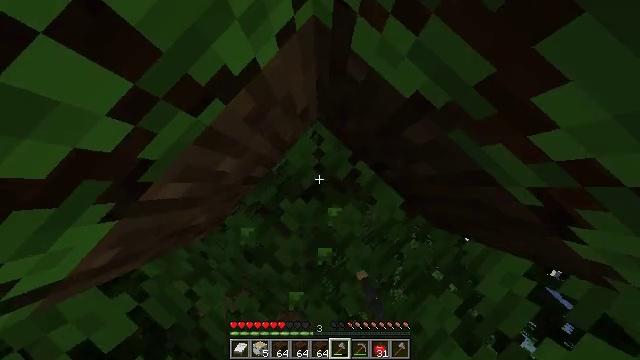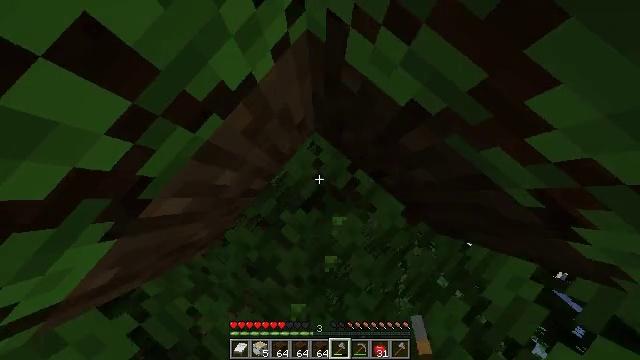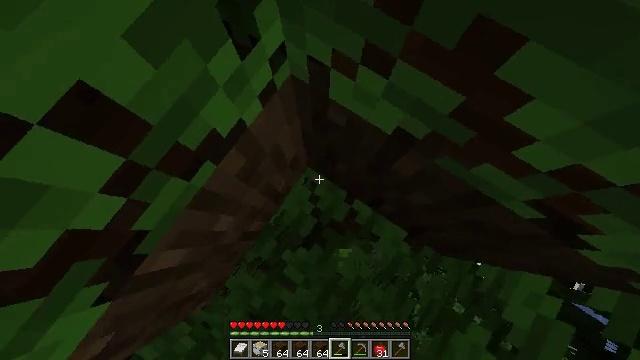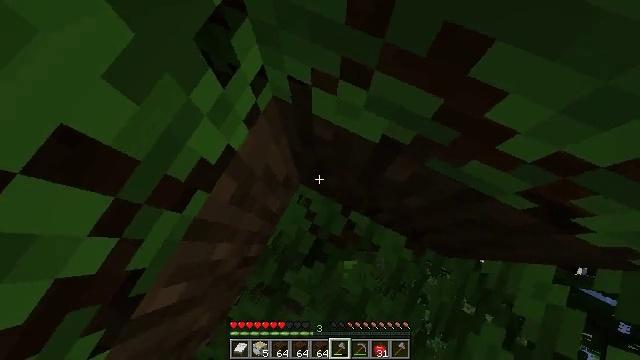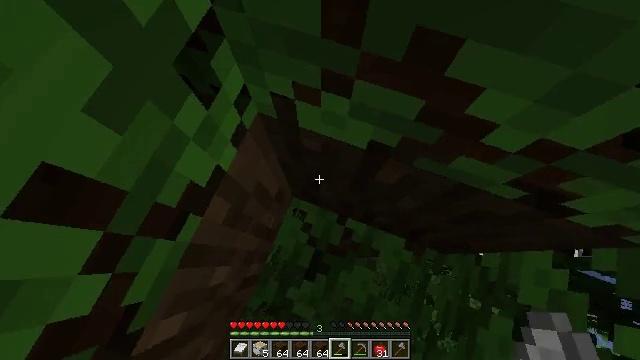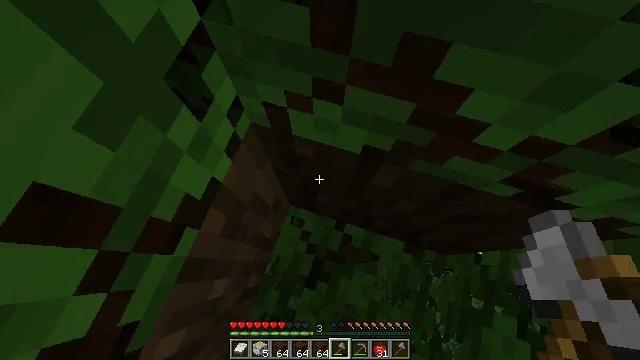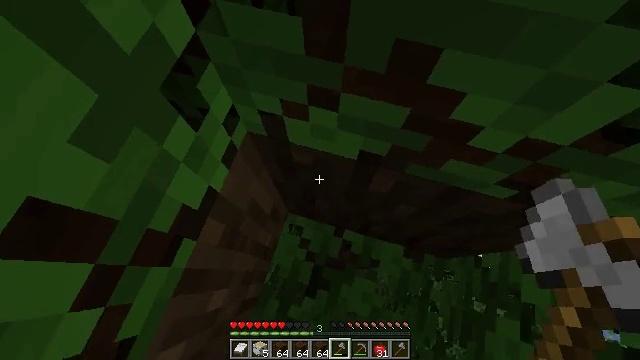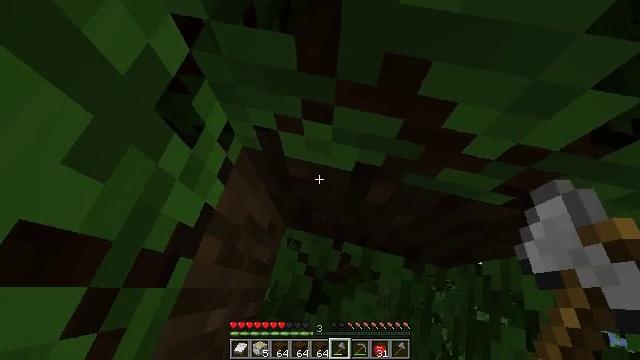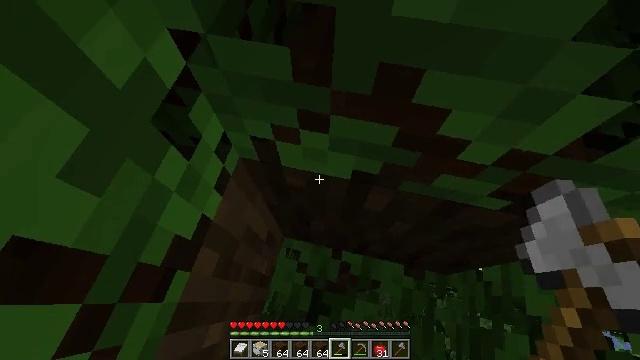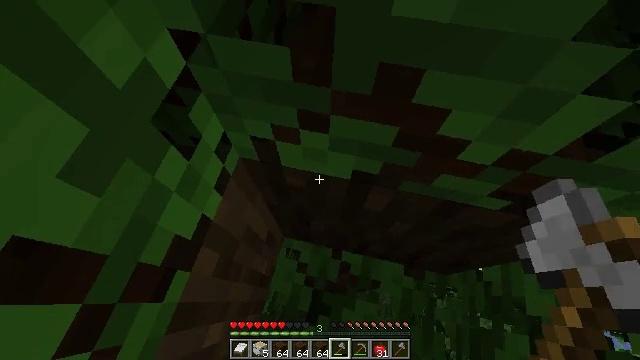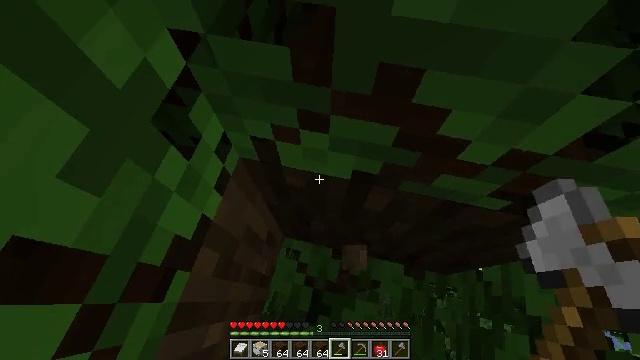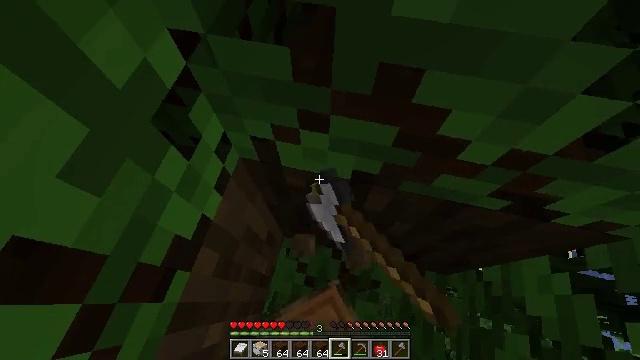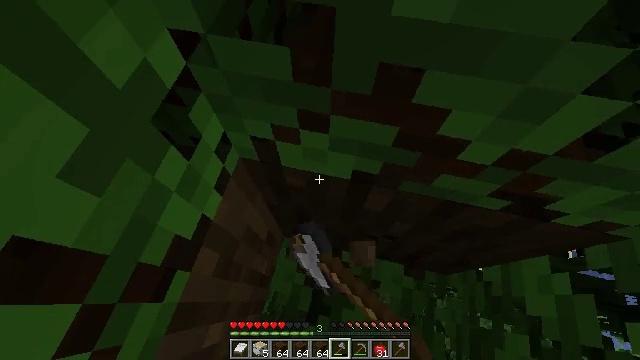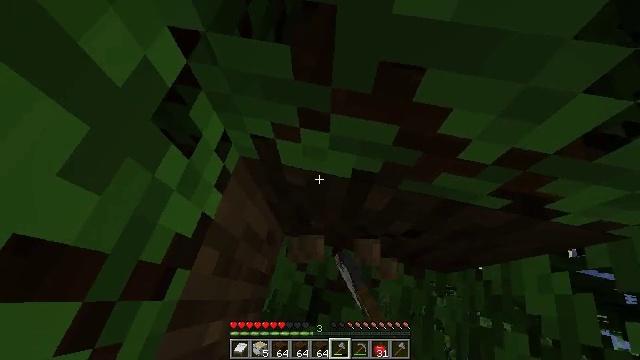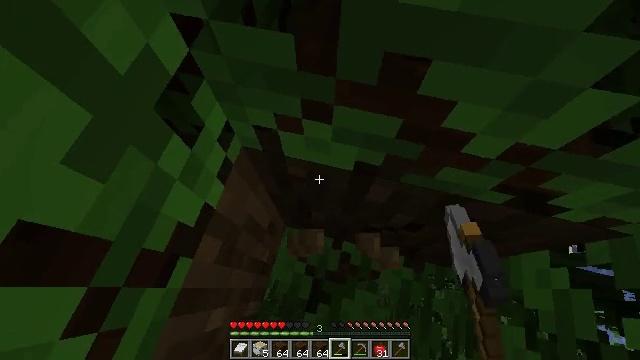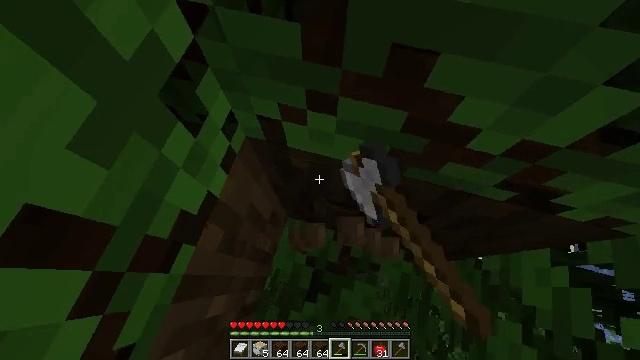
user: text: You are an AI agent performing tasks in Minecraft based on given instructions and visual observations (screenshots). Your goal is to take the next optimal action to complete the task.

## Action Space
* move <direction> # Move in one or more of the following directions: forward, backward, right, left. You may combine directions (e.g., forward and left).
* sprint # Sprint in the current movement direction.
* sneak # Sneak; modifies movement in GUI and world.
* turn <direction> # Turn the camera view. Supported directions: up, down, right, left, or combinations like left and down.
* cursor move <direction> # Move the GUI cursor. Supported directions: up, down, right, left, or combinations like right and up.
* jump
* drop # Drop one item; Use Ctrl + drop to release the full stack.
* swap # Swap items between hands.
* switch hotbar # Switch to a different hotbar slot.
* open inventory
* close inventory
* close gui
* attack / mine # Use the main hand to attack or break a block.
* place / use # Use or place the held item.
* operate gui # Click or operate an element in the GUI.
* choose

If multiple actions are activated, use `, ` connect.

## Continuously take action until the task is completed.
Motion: motion action
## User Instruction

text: Chop down the dark oak log.
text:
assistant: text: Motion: turn right and up
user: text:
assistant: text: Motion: turn right and up
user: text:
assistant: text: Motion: turn right and up
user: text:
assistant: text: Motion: turn right and up
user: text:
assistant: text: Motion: turn right and up
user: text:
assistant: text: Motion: turn right and up
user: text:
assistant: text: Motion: turn right and up
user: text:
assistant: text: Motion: turn right and up
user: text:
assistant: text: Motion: no_op
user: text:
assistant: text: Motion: attack / mine
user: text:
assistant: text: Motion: attack / mine
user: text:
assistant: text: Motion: attack / mine
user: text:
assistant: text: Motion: attack / mine
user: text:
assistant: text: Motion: turn left and down, attack / mine
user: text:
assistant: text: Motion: turn left and down, attack / mine
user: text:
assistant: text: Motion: move back, turn left, attack / mine
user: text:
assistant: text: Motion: move back, turn left, attack / mine
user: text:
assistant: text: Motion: move back, turn left and up, attack / mine
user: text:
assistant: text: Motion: turn left and up, attack / mine
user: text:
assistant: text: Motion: turn left and up, attack / mine
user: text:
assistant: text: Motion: turn left and up, attack / mine
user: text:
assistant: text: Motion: attack / mine
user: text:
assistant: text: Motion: attack / mine
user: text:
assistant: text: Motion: attack / mine
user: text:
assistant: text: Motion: attack / mine
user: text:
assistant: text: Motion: attack / mine
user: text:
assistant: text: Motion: turn left, attack / mine
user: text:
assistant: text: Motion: turn left, attack / mine
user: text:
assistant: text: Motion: turn left and up, attack / mine
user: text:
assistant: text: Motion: turn left and up, attack / mine